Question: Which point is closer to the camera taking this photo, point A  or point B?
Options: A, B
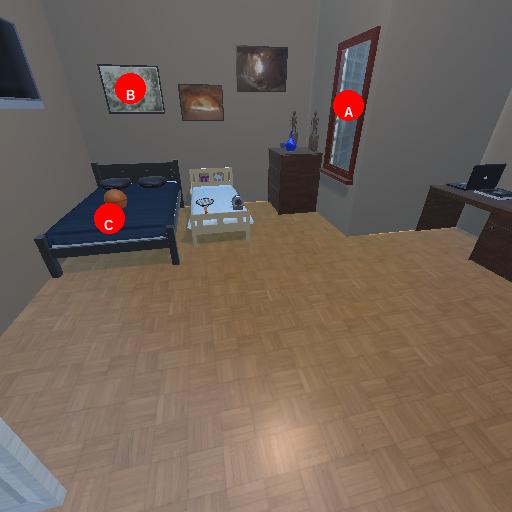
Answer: A